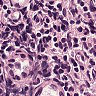
Metastatic tissue present: no